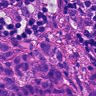
Metastatic tissue present: yes